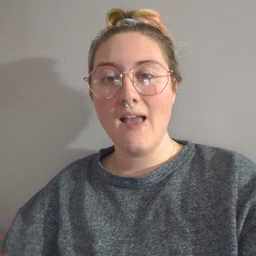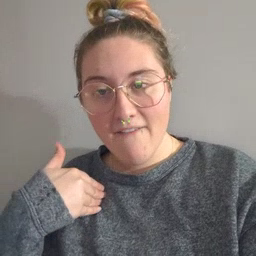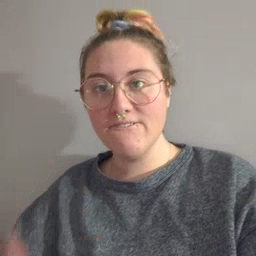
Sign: have